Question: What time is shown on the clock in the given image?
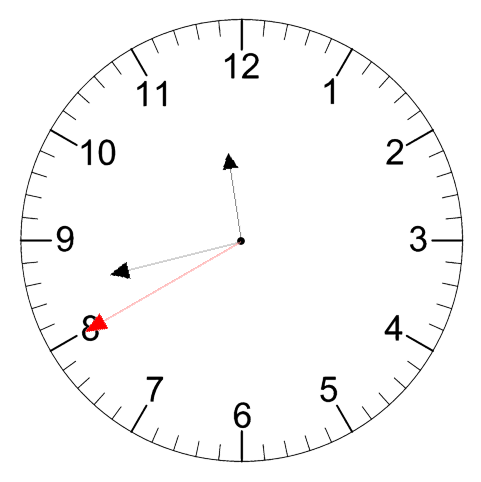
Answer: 11:42:40